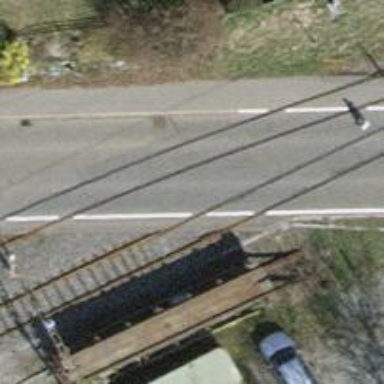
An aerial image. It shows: Preserved railway siding with electrified contact lines.